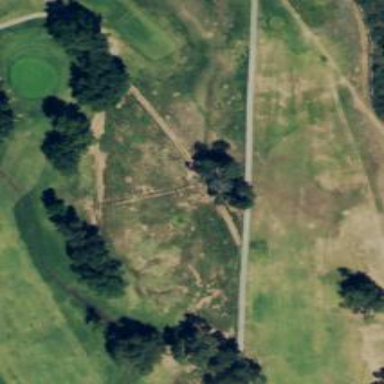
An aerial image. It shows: Well-maintained path used for golfing.